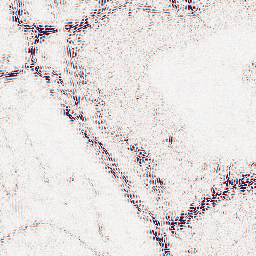
Category: wavelet
Decomposition family: wavelet_dwt
Decomposition parameters: wavelet: db8
level: 2
Upsampling method: bspline
Upsampling parameters: scale: 2
Upsampling scale: 2